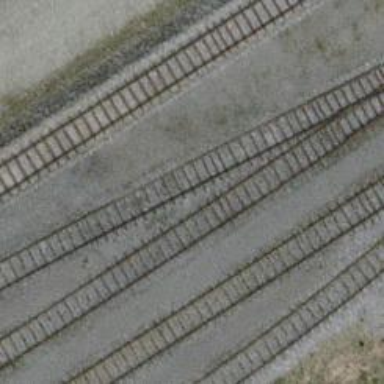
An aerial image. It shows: Single-track railway spur.